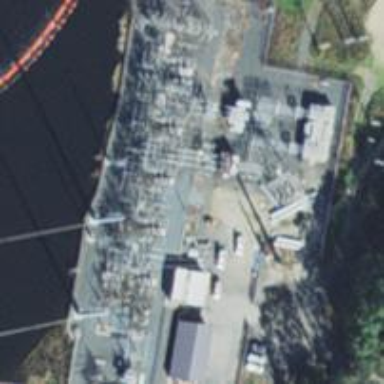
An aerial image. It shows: Switch used for power control.